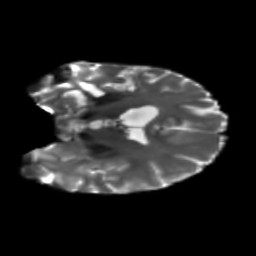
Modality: T2w
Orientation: coronal
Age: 37
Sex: female
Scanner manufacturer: siemens
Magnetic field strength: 3 T
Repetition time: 5.47 s
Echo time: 0.0854 s